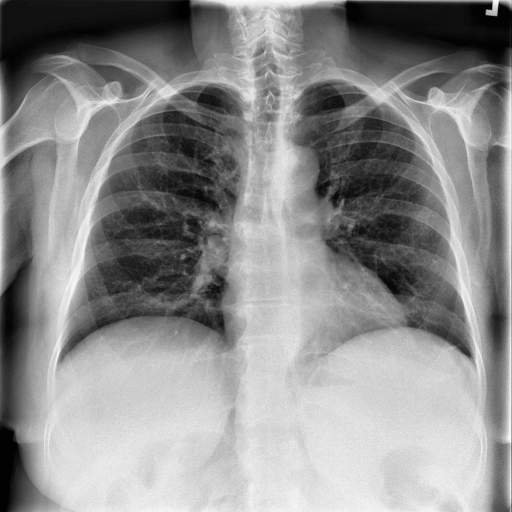
Finding: NORMAL